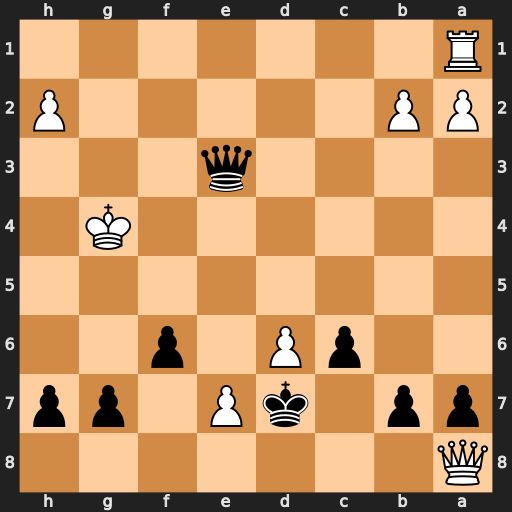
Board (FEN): Q7/pp1kP1pp/2pP1p2/8/6K1/4q3/PP5P/R7
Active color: b
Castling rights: -
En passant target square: -
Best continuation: h5+ Kf5 Qd3+ Kf4 g5#